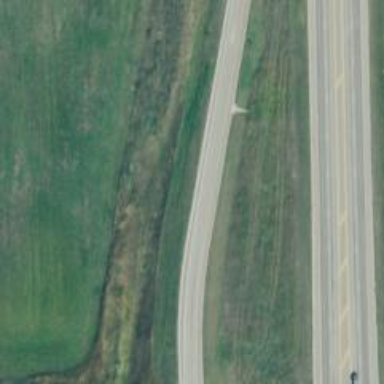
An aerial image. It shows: Trunk link highway.